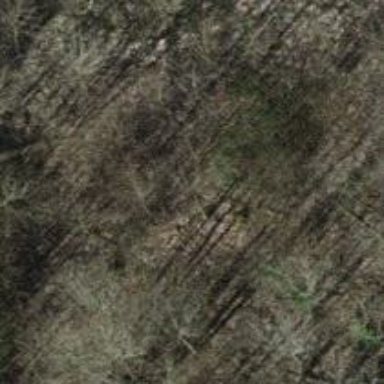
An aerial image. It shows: Path with woodchips surface.